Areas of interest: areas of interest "Medical"
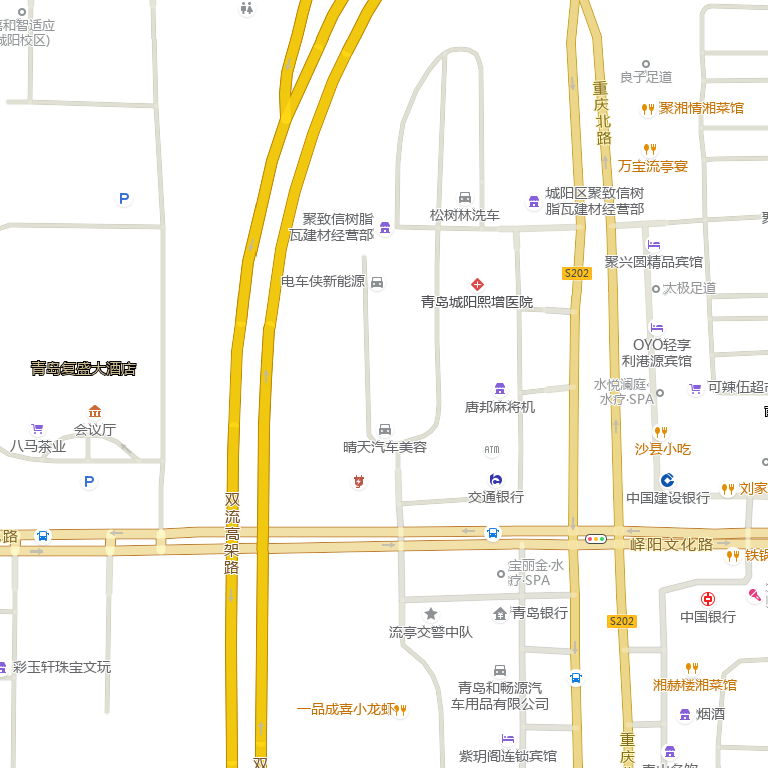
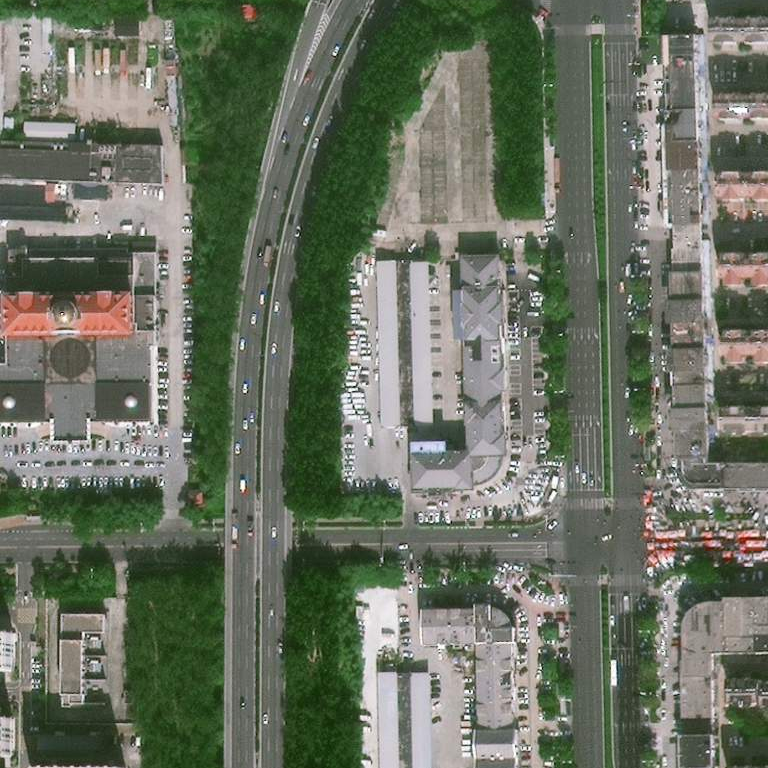